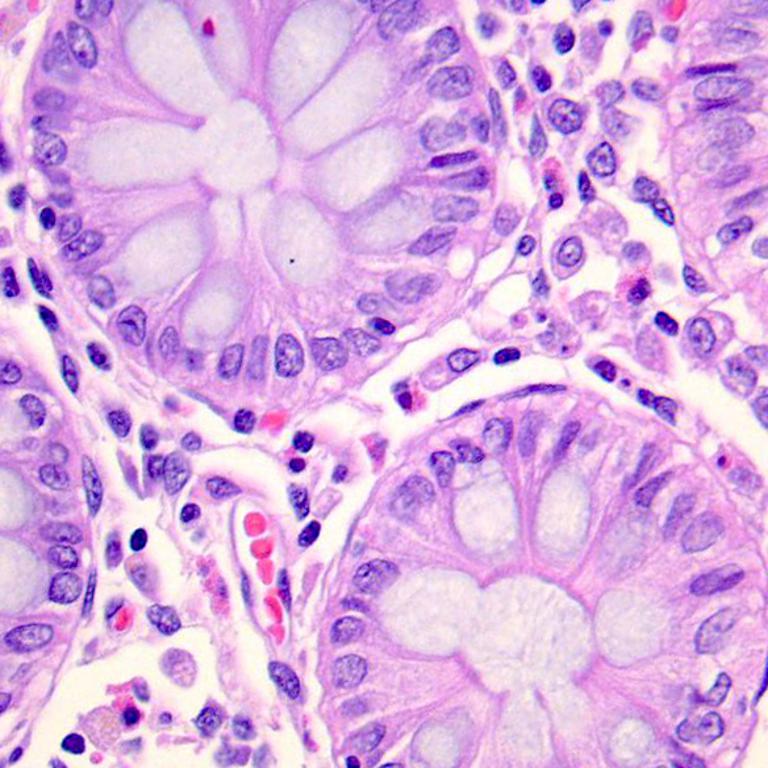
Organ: colon
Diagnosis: benign